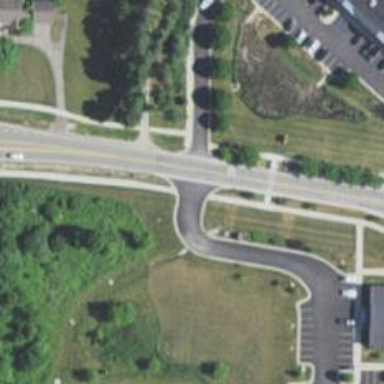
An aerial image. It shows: Crossing on footway.